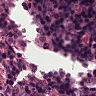
Metastatic tissue present: no